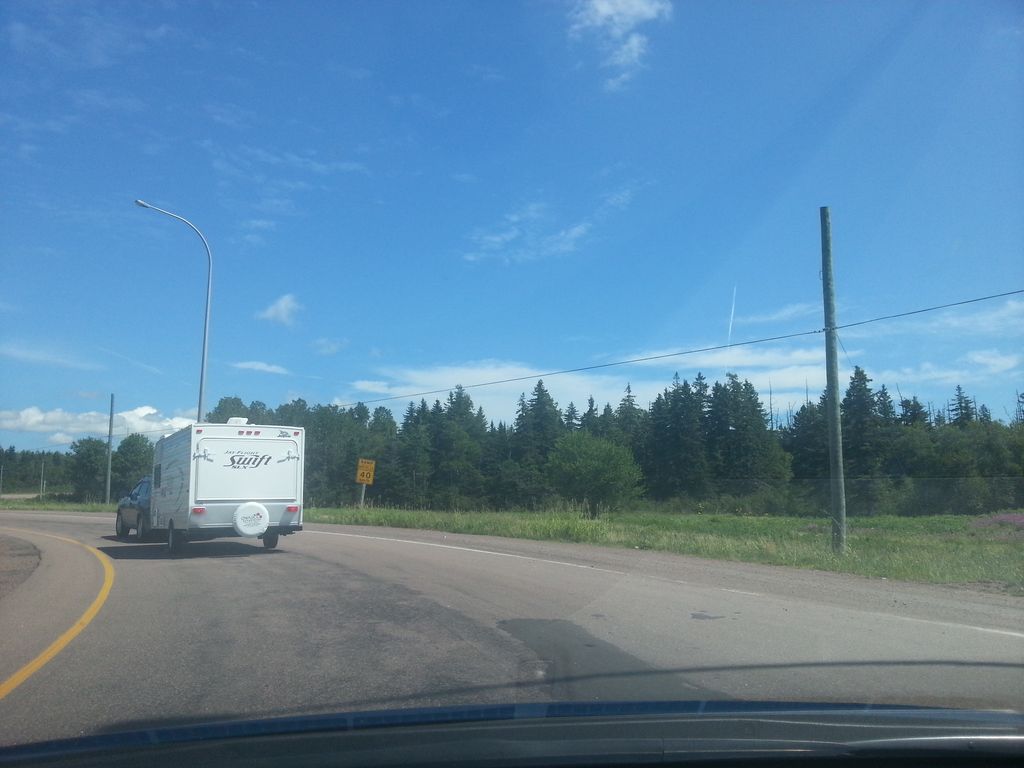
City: charlottetown